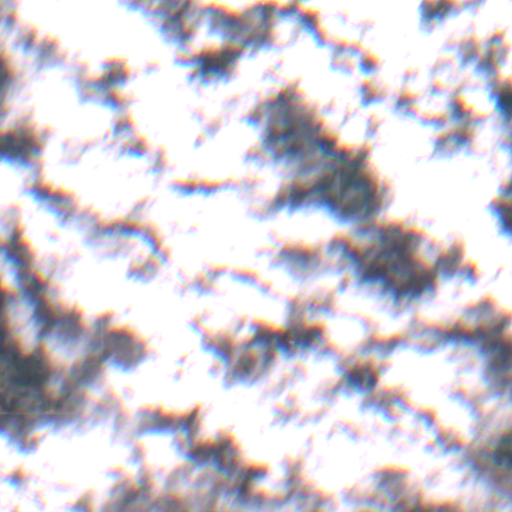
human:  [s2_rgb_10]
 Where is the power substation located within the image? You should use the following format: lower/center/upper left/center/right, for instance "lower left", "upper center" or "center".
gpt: The power substation is located in the lower center of the image.
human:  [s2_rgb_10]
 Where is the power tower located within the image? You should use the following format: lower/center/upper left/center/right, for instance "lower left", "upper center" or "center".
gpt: The power tower is located in the lower center of the image.
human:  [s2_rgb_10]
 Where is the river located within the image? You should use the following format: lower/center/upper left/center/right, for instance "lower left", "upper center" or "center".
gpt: The river is located in the lower right of the image.
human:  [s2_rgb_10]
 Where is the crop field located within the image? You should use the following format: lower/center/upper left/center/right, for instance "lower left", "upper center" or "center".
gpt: There is no crop field in the image.